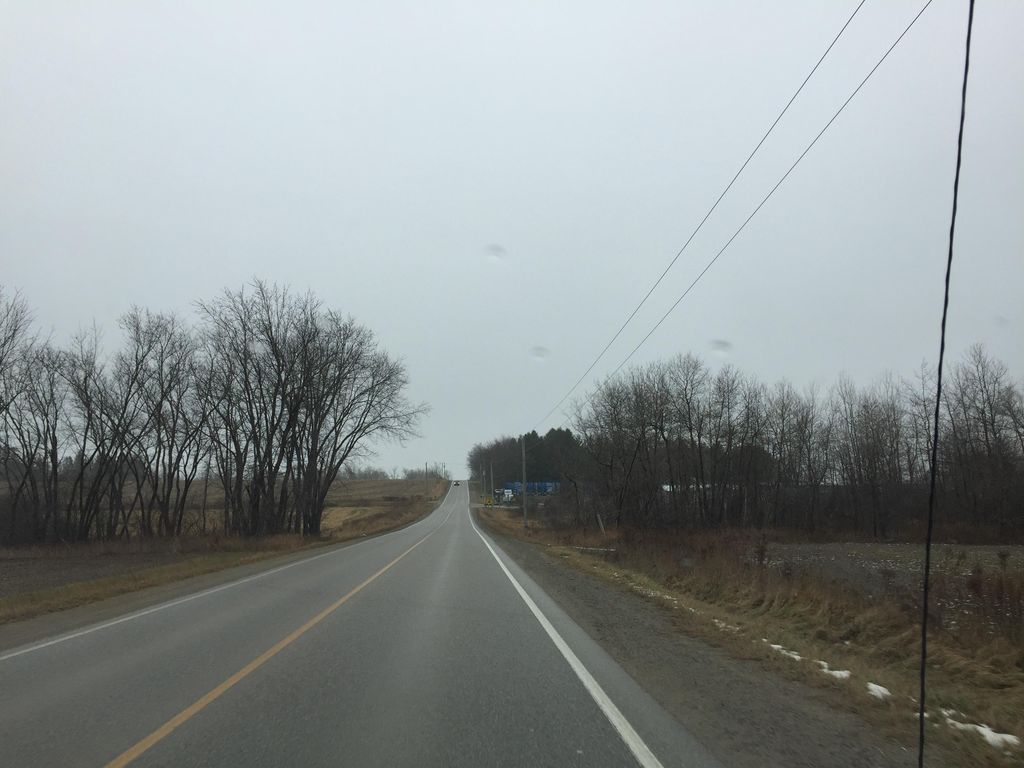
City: kitchener-waterloo